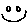
Label: smiley face